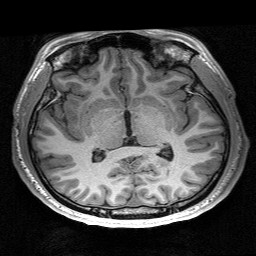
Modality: T1w
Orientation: coronal